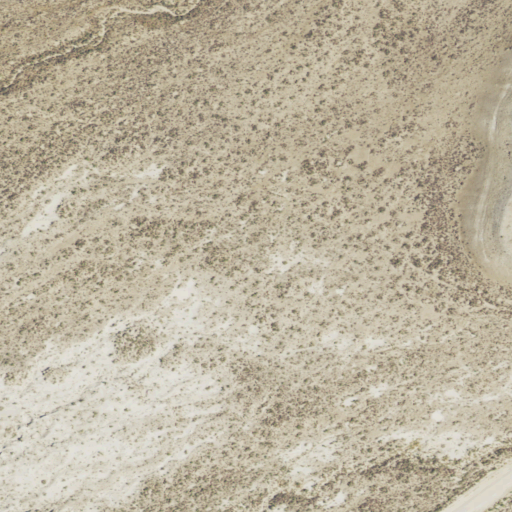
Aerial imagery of plain(s) in Wyoming named Hay Meadows containing only shrub